Question: I've got a folder on the local hard drive with several images in it. The image names/paths are stored in a local SQLCE database. In a WPF application I'm trying to bind those images to an Image element (which eventually goes into a listbox). I've got the application to run and compile and the listbox shows up but there is no image where it is supposed to be.
This is the XAML that defines the data template that the listbox uses...
'''
<Window.Resources>
<DataTemplate x:Key="assetLBTemplate">
<StackPanel Orientation="Horizontal">
<Image Height="32" Width="32" Source="{Binding imageFileName}" />
<TextBlock Text="{Binding imageFileName}" />
<TextBlock Text="{Binding assetName}" />
</StackPanel>
</DataTemplate>
</Window.Resources>
'''
The XAML for the listbox...
'''
<ListBox x:Name="lbAssetsLiquid"
ItemsSource="{Binding Tables[0]}"
ItemTemplate="{StaticResource assetLBTemplate}"
BorderThickness="1, 1, 1, 1" Grid.Column="0" Grid.Row="1" />
'''
The code that I run on Window_Loaded:
'''
private void BindLiquidAssetsListBoxData()
{
SqlCeConnection connection;
SqlCeCommand command;
string sql = "SELECT tblLiquidAssets.assetName, tblLiquidAssets.assetQuantity, tblLiquidAssets.assetValueGP, tblLiquidAssets.assetDescription, tblImages.imageFileName FROM tblLiquidAssets INNER JOIN tblImages ON tblLiquidAssets.assetImageIndex=tblImages.imageID;";
string connectionString = "Data Source=sharecalc_db.sdf;Persist Security Info=False;";
DataSet dtSet = new DataSet();
try
{
using (connection = new SqlCeConnection(connectionString))
{
command = new SqlCeCommand(sql, connection);
SqlCeDataAdapter adapter = new SqlCeDataAdapter();
connection.Open();
adapter.SelectCommand = command;
adapter.Fill(dtSet, "tblLiquidAssets");
lbAssetsLiquid.DataContext = dtSet;
connection.Close();
}
}
catch (Exception ex)
{
MessageBox.Show(ex.Message);
}
}
'''
The result from the SQL Query is...

Again...the program loads with the listbox but no images get loaded.
I get this in the output window, which makes me I think I am missing something important here...
converter failed to convert value 'gold64.png' (type 'String')
When I add the images to the project itself in Solution Explorer it seems to work (the images appear where they are supposed to be)...but it does not work otherwise. Can someone shove me in the right direction?
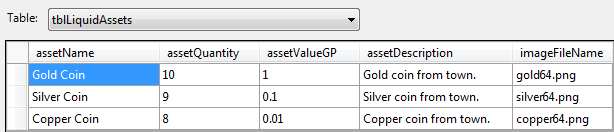
Answer: You need to use custom value converter to convert strings to images if you want to load files from the file system. 'Image.Source', when a string is passed, expects a file name from resources. You can find implementation of a such converter here: <URL>.